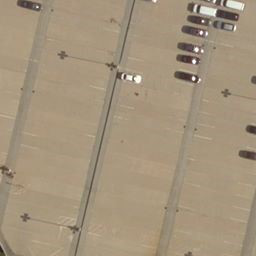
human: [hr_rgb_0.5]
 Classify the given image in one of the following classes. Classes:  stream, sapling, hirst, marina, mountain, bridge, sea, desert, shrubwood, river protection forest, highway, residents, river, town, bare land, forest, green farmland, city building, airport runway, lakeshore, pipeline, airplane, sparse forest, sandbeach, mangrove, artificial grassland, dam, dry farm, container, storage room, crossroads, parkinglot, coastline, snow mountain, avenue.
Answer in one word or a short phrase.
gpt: airport runway